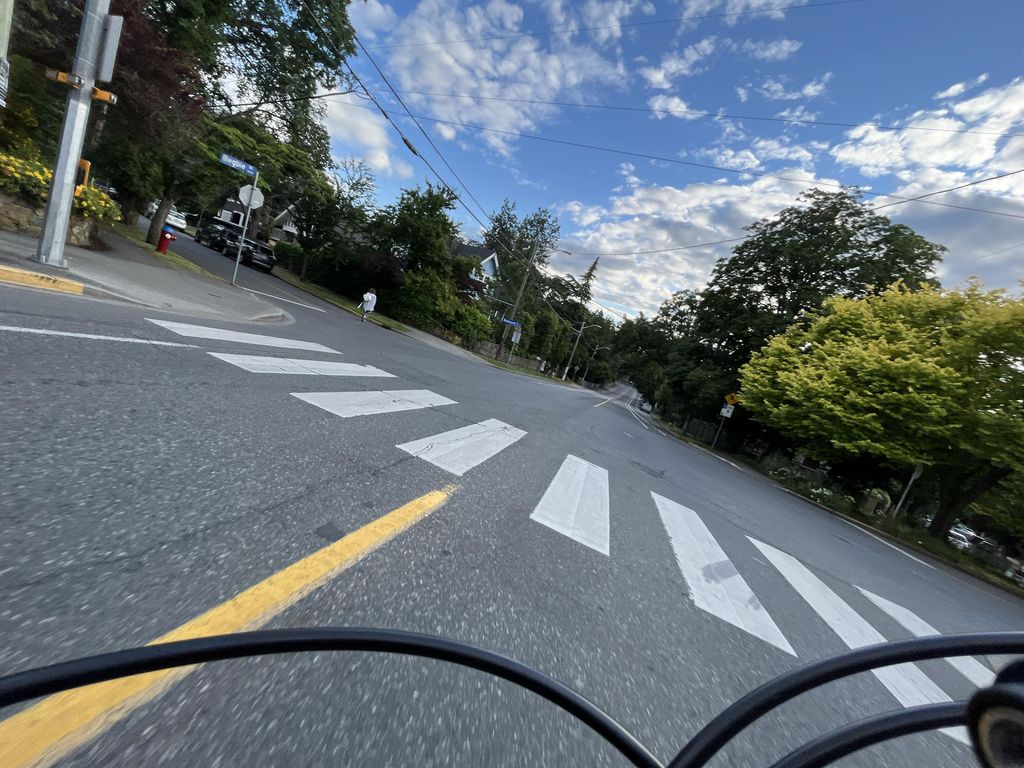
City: victoria